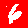
Digit: 6